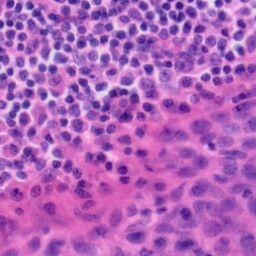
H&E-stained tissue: Tonsil